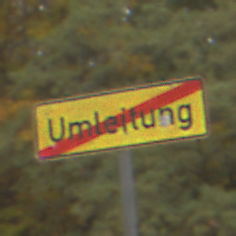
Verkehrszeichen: EndeDerUmleitungsankuendigung
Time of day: Midday
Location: Outdoor (Nature)
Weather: Overcast
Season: Autumn
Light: Natural